Field crop: maize
Growth stage: 2
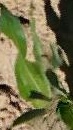
Species: maize